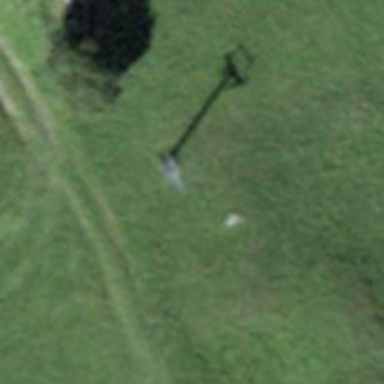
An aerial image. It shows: Pylon used for aerialway.